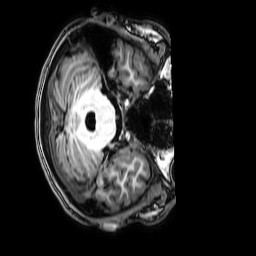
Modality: T1w
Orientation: axial
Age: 14
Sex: male
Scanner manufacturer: philips
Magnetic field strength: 3 T
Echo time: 0.0038 s